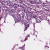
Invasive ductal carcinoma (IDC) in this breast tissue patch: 1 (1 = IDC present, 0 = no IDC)